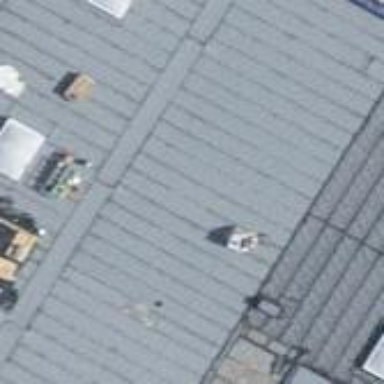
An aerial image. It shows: Solar power generator.